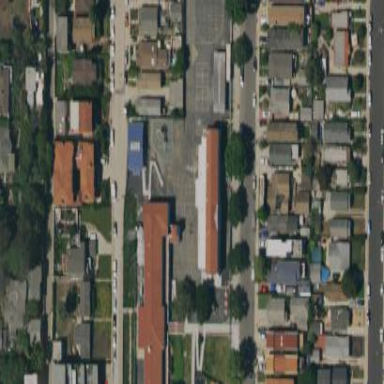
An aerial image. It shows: School.